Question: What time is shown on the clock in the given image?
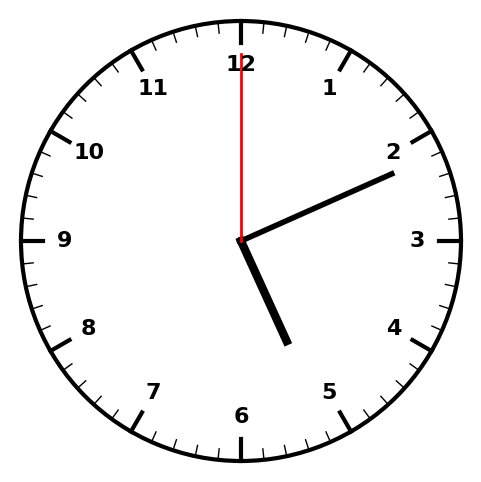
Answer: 05:11:00